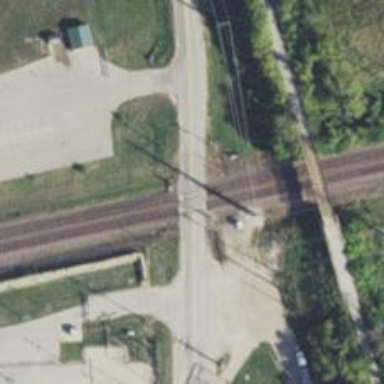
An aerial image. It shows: Level crossing along the railway.